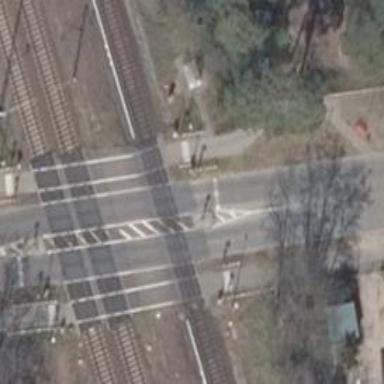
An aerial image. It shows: Level crossing with lights and saltire markings.